Current action and preconditions to check: trajectory_clear

Your task: For each precondition in the list above, predict whether it will hold at this action.

Consider the current scene as observed from the mobile robot's camera, and analyze the predicted future states of all dynamic agents (e.g., people, animals, vehicles, or any moving entities) within the NEXT SECOND.

IMPORTANT: Only answer "very likely" if you are absolutely certain—based on strong, clear evidence—that a dynamic agent will violate the precondition in the predicted future state. Do NOT answer "very likely" for unlikely, ambiguous, or low-probability risks.

Ask yourself for each precondition: Is there a high probability, with clear and convincing evidence, that the predicted future states of any dynamic agent will interfere with the predicted future state of the currently executing action within the NEXT SECOND, causing that precondition to fail?

Assess the risk level based on these predictions. Use "likely" or "very likely" if motions create a clear risk of interference.

Use "neutral" or "improbable" if agents are nearby but their predicted paths are clearly diverging or non-conflicting.

Failure Risk Categories: "very improbable", "improbable", "neutral", "likely", "very likely"

Answer Format: Output ONLY the probability_of_failure value from these categories: "very improbable", "improbable", "neutral", "likely", "very likely"

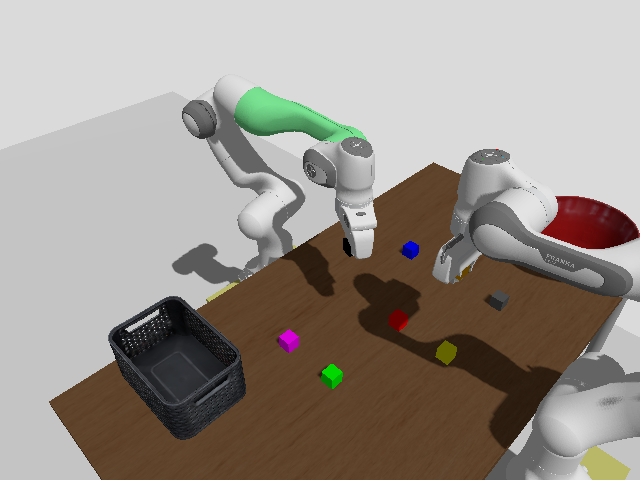

Answer: improbable